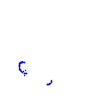
Particle: proton